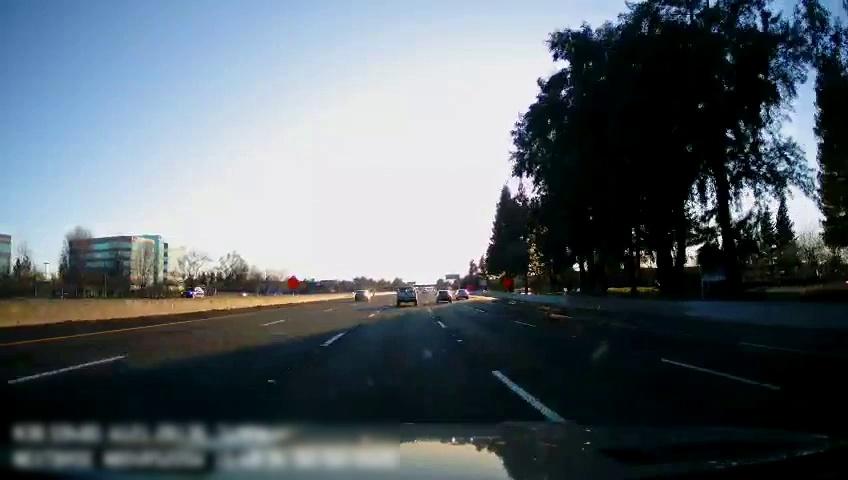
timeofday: Day
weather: Sunny
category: Drivable Space
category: Vehicles | Car
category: Vehicles | Truck
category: Vehicles | Car
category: Vehicles | Car
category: Vehicles | SUV
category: Lanes | Alternate Lane
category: Lanes | Alternate Lane
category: Lanes | Current Lane
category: Lanes | Current Lane
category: Lanes | Alternate Lane
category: Lanes | Alternate Lane
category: Traffic | Signs
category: Traffic | Signs
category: Traffic | Signs